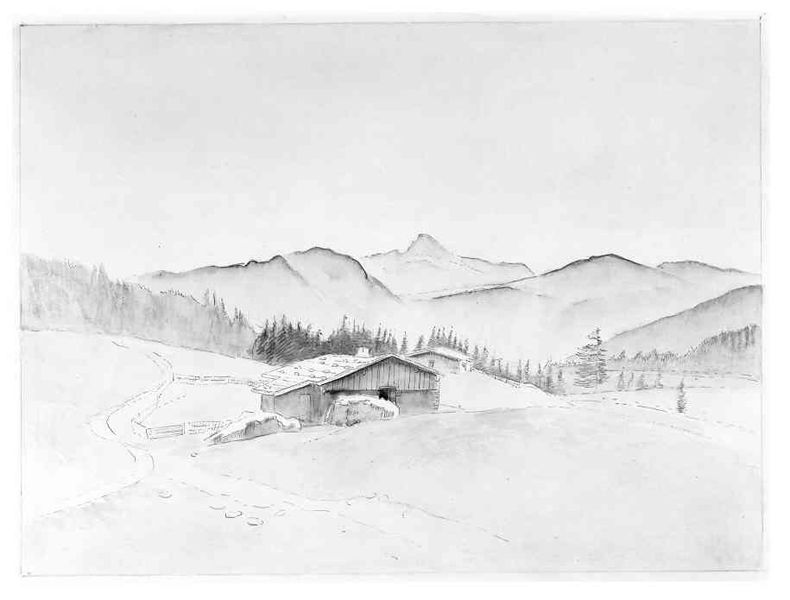
Titel: Winkelmoos-Alm II
Künstler: Alexander Kanoldt
Standort: Karlsruhe
Institution: Staatliche Kunsthalle Karlsruhe
Schlagwörter: baum, berg, dunkel, felsen, himmel, schatten, weiß, wolken, aquarell, bäume, landschaft, fenster, grau, hell, holz, hut, licht, schwarz, skizze, strasse, stroh, tür, zeichnung, dach, eis, gebäude, haus, schnee, weg, wiese, zaun, blass, stein, steine, einsamkeit, feld, ferne, horizont, hügel, kalt, weite, einsam, hütte, pfad, wege, wiesen, kontrast, seide, wald, kamin, schornstein, schuppen, aussicht, man, studie, acker, heu, spuren, berge, fels, gebirge, gipfel, kette, leere, giebel, bergkette, nebel, schattierungen, alm, berglandschaft, bauernhof, hof, hütten, winter, romantik, tannen, einfach, bretter, still, tor, umriss, panorama, eingang, tusche, scheune, wandern, alpen, kontur, schweiz, schwarz weiß, lithografie, bleistift, fichte, nadelbaum, tanne, entwurf, holzstoß, kiefer, holzhütte, thoma, bauernhaus, stall, nadelbäume, wäldchen, gehöft, winterlandschaft, gebirgslandschaft, weich, tirol, berghütte, heidi, holzhaus, bergwiese, schindeln, grell, silhuette, heuschober, idülle, riss, schuppe, winterbild, schober, strohballen, fichtenwald, acquarell, eingezäunt, gebirgshütte, almhütte, bergkuppen, sky, heut, mountains, walf, place, house, schornstei, kontir, bergprofil, trees, 1860, building, #berge, freicheit, scjuppe, hütte gebirge, jdülle, schlingend, mpuntains, cold, snow, lonely, lone, scary